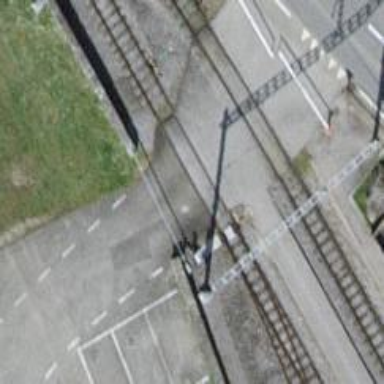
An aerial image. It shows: Railway level crossing.